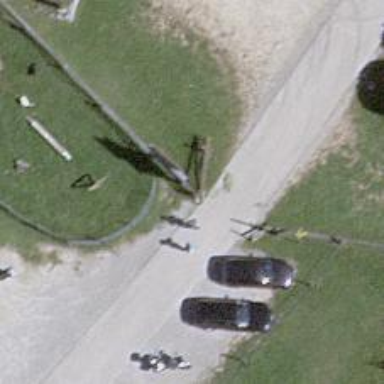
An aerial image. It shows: Guidepost providing information.